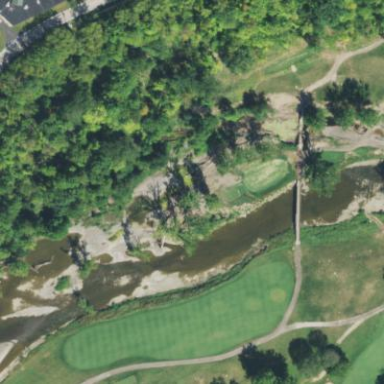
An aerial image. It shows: Water hazard on golf course. The hazard is natural water feature.